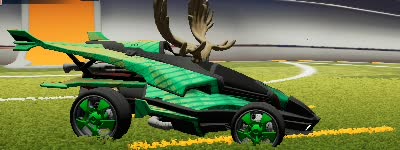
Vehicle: aftershock